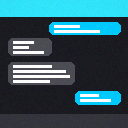
Screen state: on